Question: I learn bindings in WPF via book. I have wrote such code:
'''
using System;
namespace WpfBinding {
enum SomeColors {
Red,
Green,
Blue,
Gray
}
}
'''
and
'''
using System;
namespace WpfBinding {
class TestItem {
SomeColors color;
public TestItem(SomeColors color) {
Color = color;
}
internal SomeColors Color {
get { return color; }
set { color = value; }
}
public override string ToString() {
return Color.ToString();
}
}
}
'''
XAML of my Window:
'''
<Window x:Class="WpfBinding.MainWindow"
xmlns="http://schemas.microsoft.com/winfx/2006/xaml/presentation"
xmlns:x="http://schemas.microsoft.com/winfx/2006/xaml"
Title="MainWindow" Height="350" Width="525">
<Grid>
<Grid.ColumnDefinitions>
<ColumnDefinition Width="*"/>
<ColumnDefinition Width="*"/>
</Grid.ColumnDefinitions>
<Grid.RowDefinitions>
<RowDefinition Height="*"/>
</Grid.RowDefinitions>
<ListBox x:Name="listBox" HorizontalAlignment="Stretch"
VerticalAlignment="Stretch" Margin="5"/>
<ComboBox x:Name="comboBox" HorizontalAlignment="Stretch"
VerticalAlignment="Top" Margin="5" Grid.Column="1"/>
</Grid>
</Window>
'''
I have tried create binding through code:
'''
using System.Windows.Input;
using System.Windows.Media;
using System.Windows.Media.Imaging;
using System.Windows.Navigation;
using System.Windows.Shapes;
namespace WpfBinding {
/// <summary>
/// Interaction logic for MainWindow.xaml
/// </summary>
public partial class MainWindow : Window {
public MainWindow() {
InitializeComponent();
// Data for listbox
TestItem[] items = new TestItem[] {
new TestItem(SomeColors.Red),
new TestItem(SomeColors.Green),
new TestItem(SomeColors.Green),
new TestItem(SomeColors.Red),
new TestItem(SomeColors.Blue),
new TestItem(SomeColors.Red),
};
// Create ObservableCollection item
ObservableCollection<TestItem> collection = new ObservableCollection<TestItem>(items);
listBox.ItemsSource = collection;// set data for listbox
comboBox.ItemsSource = Enum.GetValues(typeof(SomeColors)); // Get items from my enum
// Create bindings
Binding bind = new Binding();
bind.Source = listBox;
bind.Path = new PropertyPath("SelectedItem.Color");
bind.Mode = BindingMode.TwoWay;
comboBox.SetBinding(ComboBox.SelectedItemProperty, bind);
}
}
}
'''
But my binding ain't working. Why?
Screen:

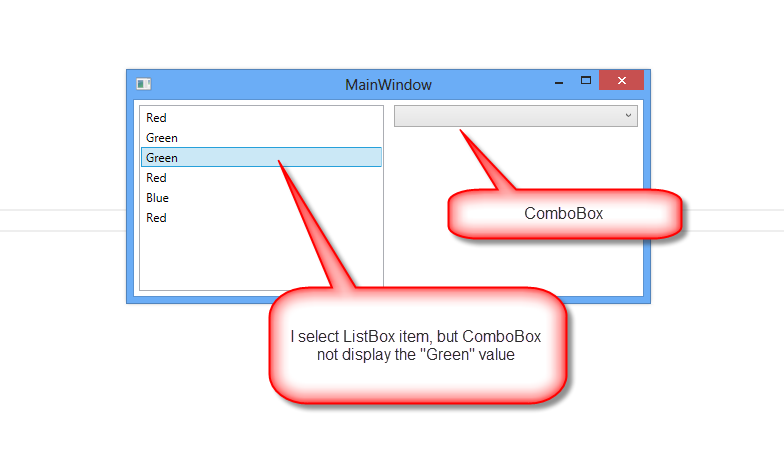
Answer: Here is the error -
'''
System.Windows.Data Error: 40 : BindingExpression path error: 'Color' property
not found on 'object' ''TestItem' (HashCode=<PHONE>)'.
BindingExpression:Path=SelectedItem.Color; DataItem='ListBox' (Name='listBox');
target element is 'ComboBox' (Name='comboBox'); target property is 'SelectedItem'
(type 'Object')
'''
You need to make the property 'Color' 'public' instead of 'internal'.
From MSDN <URL> -
> The properties you use as binding source properties for a binding must
be public properties of your class. Explicitly defined interface
properties cannot be accessed for binding purposes, nor can protected,
private, internal, or virtual properties that have no base
implementation.